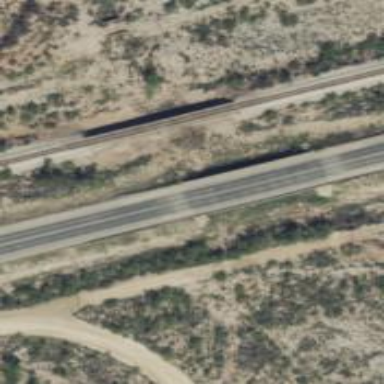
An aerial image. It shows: Primary highway bridge.